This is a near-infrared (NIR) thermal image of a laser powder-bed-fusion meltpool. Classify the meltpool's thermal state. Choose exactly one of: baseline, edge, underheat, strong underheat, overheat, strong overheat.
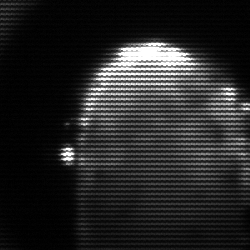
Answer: baseline